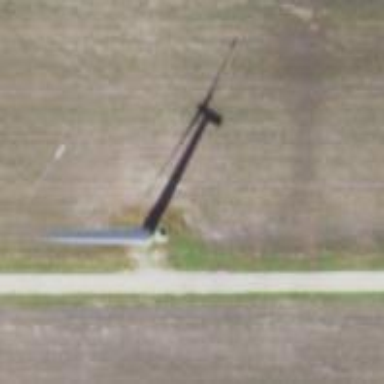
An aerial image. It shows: Wind generator powered by horizontal-axis wind turbine.